Question: I've got a UILabel set up with auto layout in such a way that its height is based on its intrinsic content size, such that it gets taller when there are more lines in it. I need it to be centered alongside other elements in the same view. With everything default, it works just fine.
However, I'm using a custom font that has a bit too much space in it. I've set up an NSMutableParagraphStyle, like so:
'''
NSMutableParagraphStyle *headlineParagraphStyle = [NSMutableParagraphStyle new];
headlineParagraphStyle.lineSpacing = 0.0f;
headlineParagraphStyle.maximumLineHeight = 20.0f;
headlineParagraphStyle.hyphenationFactor = 0.0f;
headlineParagraphStyle.alignment = NSTextAlignmentLeft;
'''
I'm then creating and setting an NSAttributedString as the UILabel's '-attributedText':
'''
NSString *uppercaseHeadline = self.currentStory.headline.uppercaseString;
NSAttributedString *attributedHeadline = [[NSAttributedString alloc] initWithString:uppercaseHeadline attributes:@{NSParagraphStyleAttributeName: headlineParagraphStyle}];
self.headlineLabel.attributedText = attributedHeadline;
'''
The result is that the text looks okay, but it's shoved up above the top of the UILabel and clipped off at the top, while there's still extra space at the bottom of the label:
This also throws off the centering of other items against the text in this label, since you can see that the space between the two lines does not line up with the center of the label's frame.
How can I tell UILabel to recenter this text, so that the top doesn't clip and there isn't any space at the bottom?
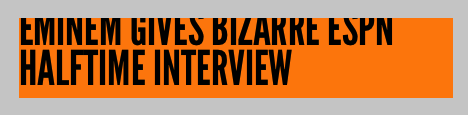
Answer: I've realized I never came back and answered this question after iOS 7 was released and the NDA on that platform lifted. As of iOS SDK 7.0, it is possible to use the NSAttributedString attribute 'NSBaselineOffsetAttributeName', which did exactly what I needed to do.
It was available but "no longer supported" in iOS 6. However, when building with the iOS 7 SDK, it appeared to do the right thing.
In case it's unclear, I don't recommend doing this. If Apple says it's no longer supported, it's probably not a good idea to rely on it. It worked for me, but it's definitely not a long-term solution.